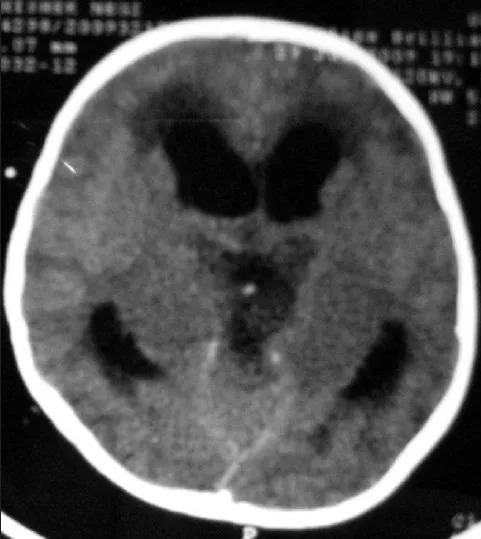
Axial section of noncontrast CT scan of head on post operative day 5 after the removal of external ventricular drain, showing enlarged size of ventricle.
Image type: radiology (ct)